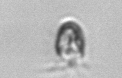
Label: Balanion